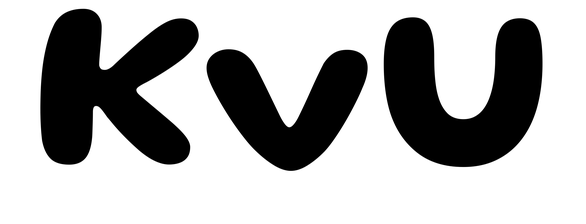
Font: Gluten_SemiBold